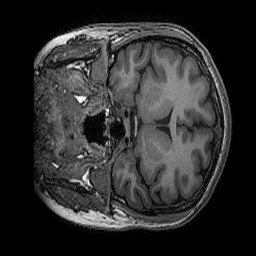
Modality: T1w
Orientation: coronal
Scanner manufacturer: ge
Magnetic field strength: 3 T
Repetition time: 0.008156 s
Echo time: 0.00318 s